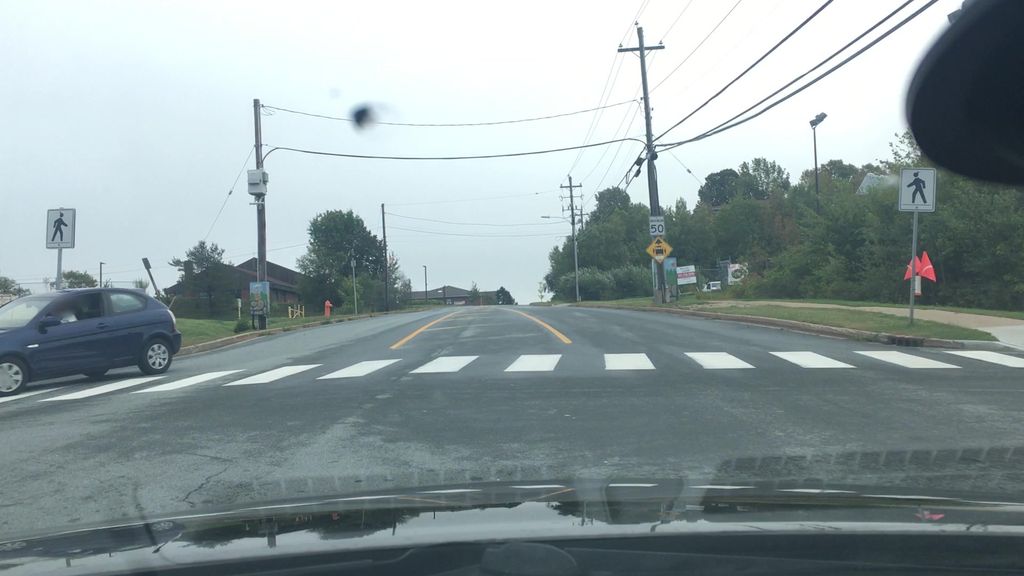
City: halifax